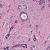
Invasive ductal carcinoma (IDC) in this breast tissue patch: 1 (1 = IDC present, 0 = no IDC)